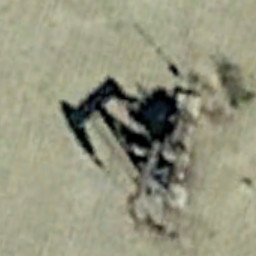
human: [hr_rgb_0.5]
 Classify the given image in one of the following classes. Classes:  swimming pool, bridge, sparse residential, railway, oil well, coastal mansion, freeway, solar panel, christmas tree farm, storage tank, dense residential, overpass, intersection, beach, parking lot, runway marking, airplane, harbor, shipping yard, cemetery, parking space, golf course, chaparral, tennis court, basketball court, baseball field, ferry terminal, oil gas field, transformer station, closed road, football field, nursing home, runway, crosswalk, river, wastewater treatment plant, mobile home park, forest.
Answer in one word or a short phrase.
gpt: oil well